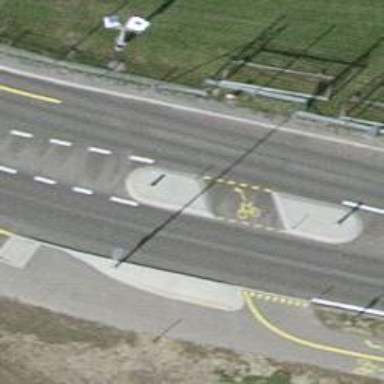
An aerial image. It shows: Primary highway with separate asphalt sidewalk.